Interaction volume radius: 5 \u00c5
Interaction volume height: 10 \u00c5
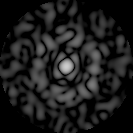
Disorder parameter: 0.8386